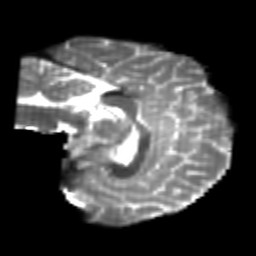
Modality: T2w
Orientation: sagittal
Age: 23
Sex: female
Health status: healthy
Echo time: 0.074 s